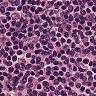
Metastatic tissue present: no